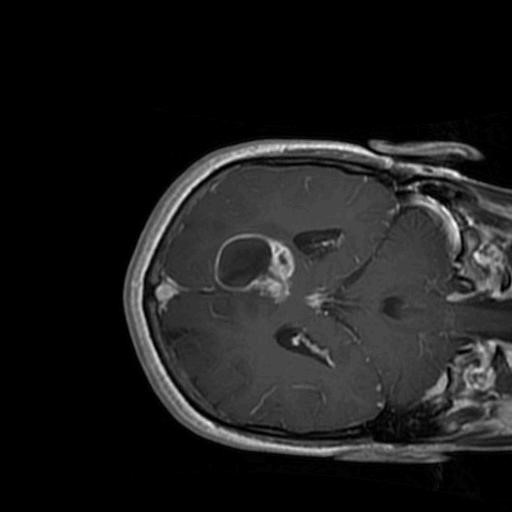
Label: brain_glioma